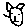
Label: cat